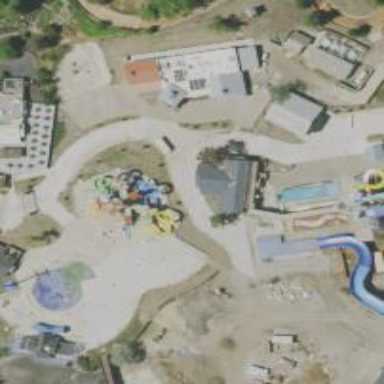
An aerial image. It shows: Water slide attraction.